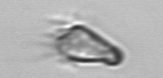
Label: Paratontonia_gracillima